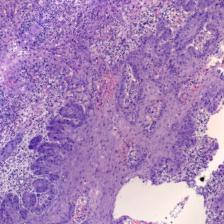
Diagnosis: OSCC